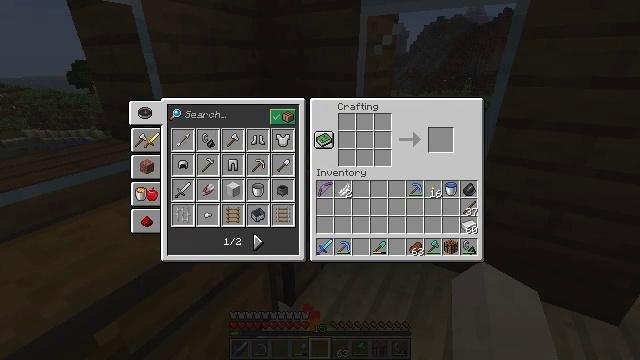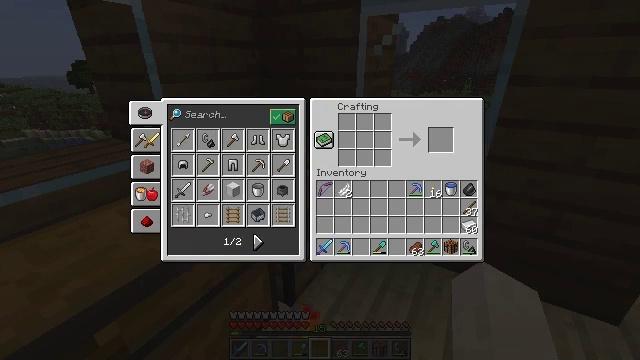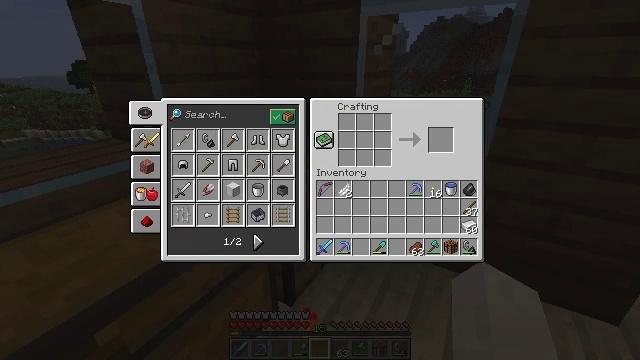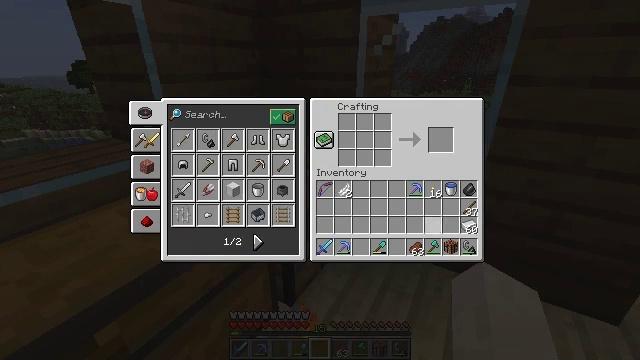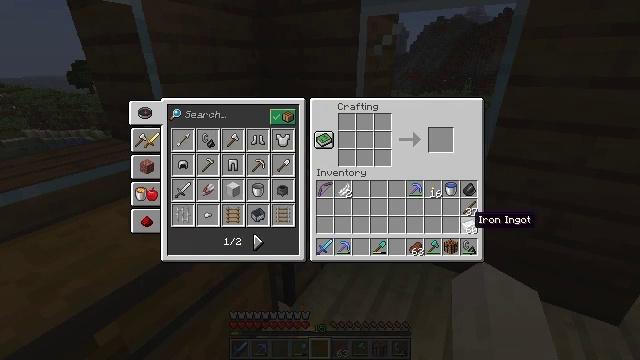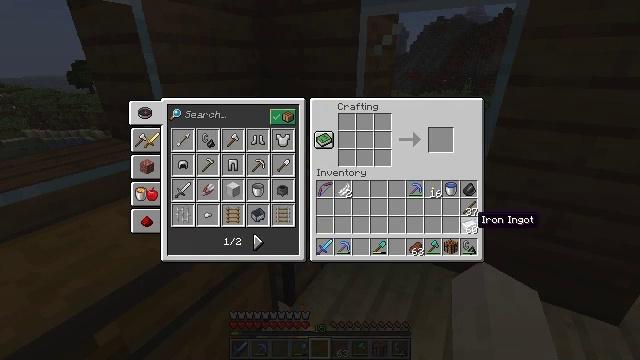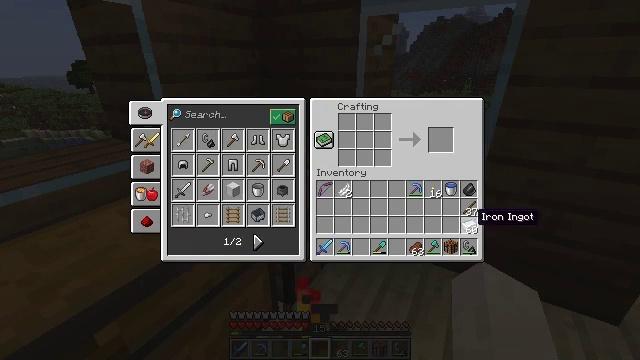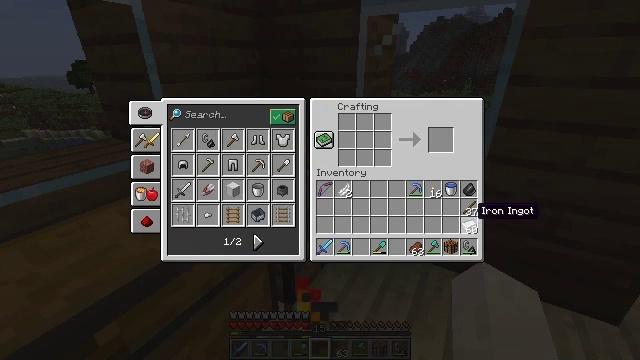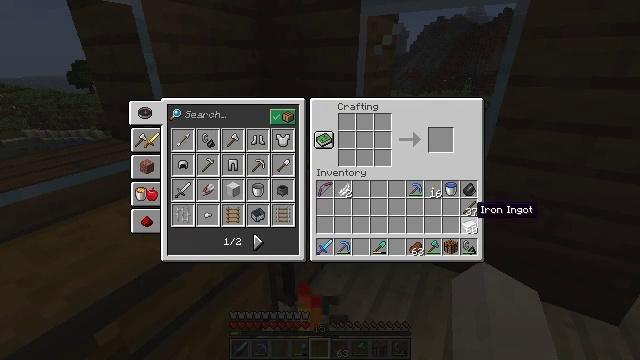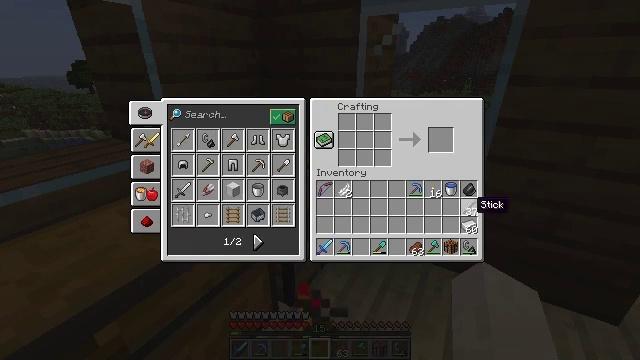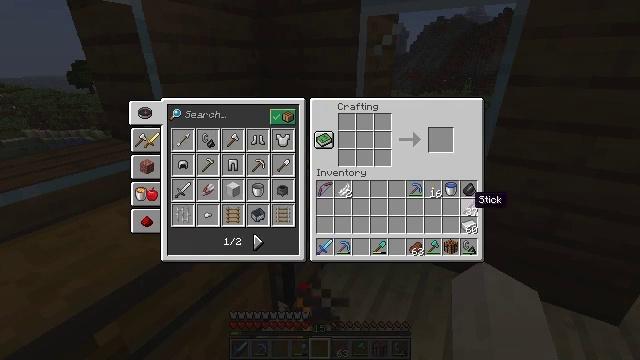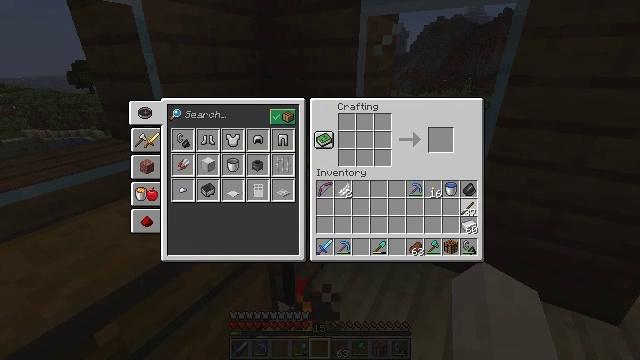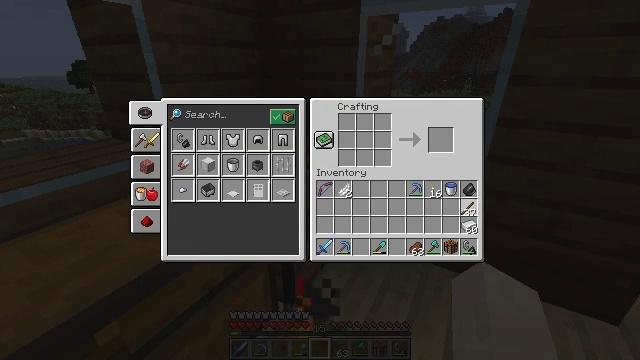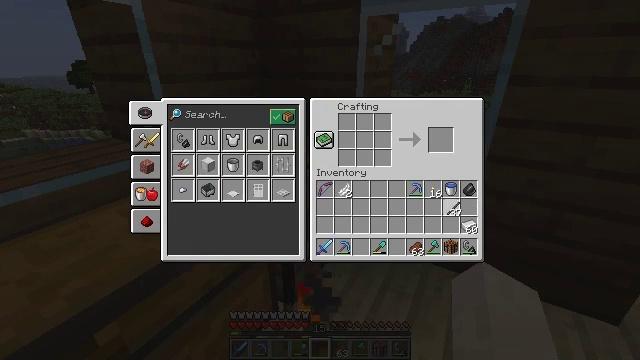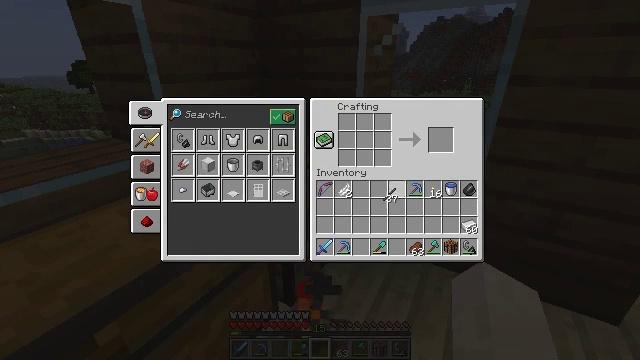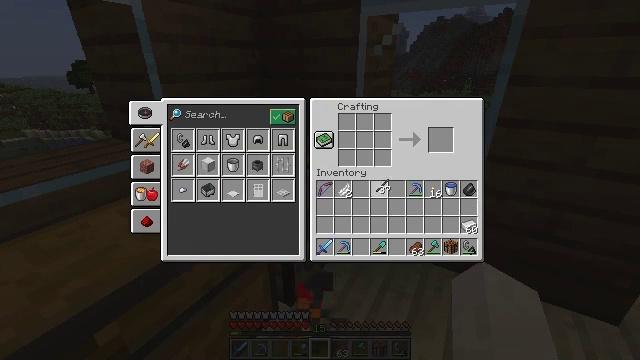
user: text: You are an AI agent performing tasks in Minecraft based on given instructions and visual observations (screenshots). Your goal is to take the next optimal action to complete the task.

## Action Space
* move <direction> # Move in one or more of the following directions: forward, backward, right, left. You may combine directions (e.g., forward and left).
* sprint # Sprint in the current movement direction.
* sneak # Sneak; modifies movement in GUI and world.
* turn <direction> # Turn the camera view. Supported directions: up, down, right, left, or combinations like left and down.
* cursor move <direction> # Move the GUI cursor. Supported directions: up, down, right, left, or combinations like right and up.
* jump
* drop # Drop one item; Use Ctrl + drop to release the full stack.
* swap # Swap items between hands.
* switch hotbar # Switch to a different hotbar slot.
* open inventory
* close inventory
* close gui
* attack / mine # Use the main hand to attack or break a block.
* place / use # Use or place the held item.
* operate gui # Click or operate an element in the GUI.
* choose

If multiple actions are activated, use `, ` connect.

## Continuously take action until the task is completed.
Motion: motion action
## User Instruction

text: Combine flint, stick, and feather to craft an arrow.
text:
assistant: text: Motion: turn right
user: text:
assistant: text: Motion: turn right
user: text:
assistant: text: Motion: turn right
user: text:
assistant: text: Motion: turn right
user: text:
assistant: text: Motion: no_op
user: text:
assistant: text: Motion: no_op
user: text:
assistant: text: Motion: no_op
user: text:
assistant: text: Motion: no_op
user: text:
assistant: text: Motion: no_op
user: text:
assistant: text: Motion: no_op
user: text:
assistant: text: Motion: attack / mine
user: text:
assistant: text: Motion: attack / mine
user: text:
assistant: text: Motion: turn left
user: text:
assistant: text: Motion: turn left and up
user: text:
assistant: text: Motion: turn left and up
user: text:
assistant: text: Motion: turn up
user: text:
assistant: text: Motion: turn left and up
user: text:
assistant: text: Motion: turn up
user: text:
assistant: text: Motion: no_op
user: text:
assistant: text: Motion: no_op
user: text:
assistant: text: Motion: no_op
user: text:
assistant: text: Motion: no_op
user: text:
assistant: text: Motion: attack / mine
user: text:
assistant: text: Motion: attack / mine
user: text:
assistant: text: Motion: turn right
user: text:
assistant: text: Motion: turn right and down
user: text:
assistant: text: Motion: turn right and down
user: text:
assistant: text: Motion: turn right and down
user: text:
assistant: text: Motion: no_op
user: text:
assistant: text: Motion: turn left